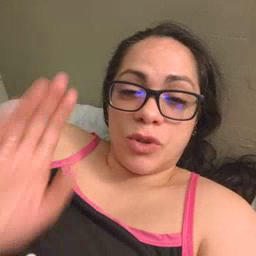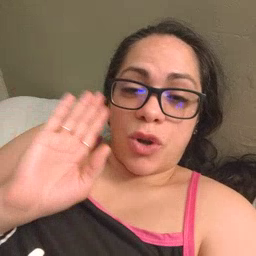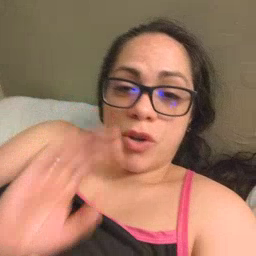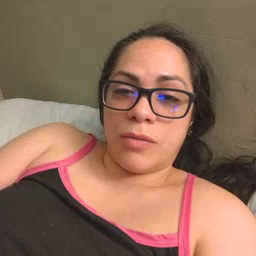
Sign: dog